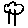
Label: tree